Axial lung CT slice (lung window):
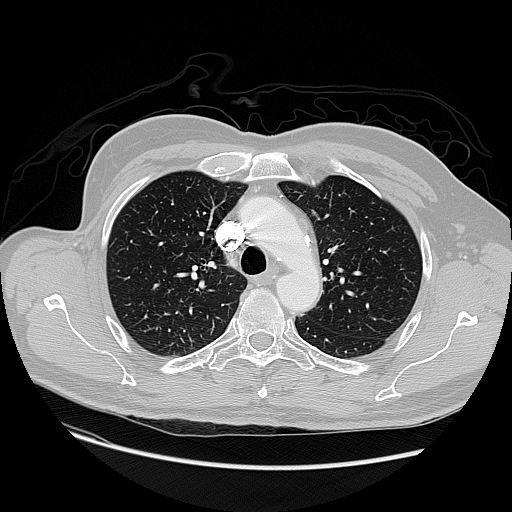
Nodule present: no